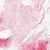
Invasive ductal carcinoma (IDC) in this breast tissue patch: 0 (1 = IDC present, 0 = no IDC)